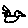
Label: bird